Question: I'm using Google Org chart for a project and the content of the chart is flowing outside of the containing div. The div is highlighted in red below. I would like the nodes of the chart to move to the next line in the event it will flow outside of the div. (Alice would move to the next row and the data would continue.)
See my <URL>
The result of what I have is:

And currently standard org chart data but without connections.
'''
function drawChart() {
var data = new google.visualization.DataTable();
data.addColumn('string', 'Name');
data.addColumn('string', 'Manager');
data.addColumn('string', 'ToolTip');
data.addRows([
[{v:'Mike', f:'Mike'}, '', 'The President'],
[{v:'Jim', f:'Jim'}, '', 'VP'],
['Alice', '', ''],
['Bob', '', 'Bob Sponge'],
['Carol', '', '']
]);
var chart = new google.visualization.OrgChart(document.getElementById('chart_div'));
var options = {
allowHtml: true
};
chart.draw(data, options);
}
'''
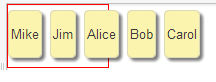
Answer: I did end up getting this to work, but not using an OrgChart call directly. I manually created each card by using a div and giving that div the class of
'''
google-visualization-orgchart-node google-visualization-orgchart-node-small
'''
And setting each div to
'''
display: inline-block
'''
See final code below
'''
google.load('visualization', '1', {packages: ['orgchart']});
google.setOnLoadCallback(drawChart);
function drawChart() {
var s = '<div class="google-visualization-orgchart-node google-visualization-orgchart-node-small" style="display: inline-block; padding: 3px; margin: 5px;">Mike</div><div class="google-visualization-orgchart-node google-visualization-orgchart-node-small" style="display: inline-block; padding: 3px; margin: 5px;">Jim</div><div class="google-visualization-orgchart-node google-visualization-orgchart-node-small" style="display: inline-block; padding: 3px; margin: 5px;">Alice</div><div class="google-visualization-orgchart-node google-visualization-orgchart-node-small" style="display: inline-block; padding: 3px; margin: 5px;">Bob</div><div class="google-visualization-orgchart-node google-visualization-orgchart-node-small" style="display: inline-block; padding: 3px; margin: 5px;">Carol</div';
document.getElementById('chart_div').innerHTML = s;
}
'''
I lost some of the OrgChart functionality, but achieves the look that the project required. Note that the OrgChart code still needs to be downloaded (I require it for other aspects of the project so it was already available.)
See fiddle of finished product <URL>